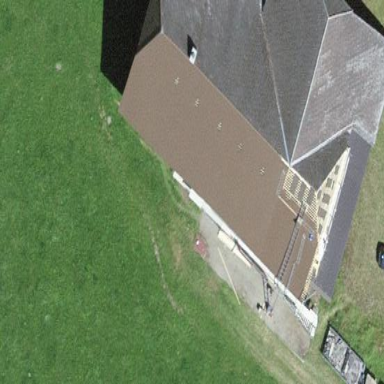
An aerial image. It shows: Farm building.